Interaction volume radius: 10 \u00c5
Interaction volume height: 20 \u00c5
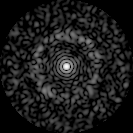
Disorder parameter: 0.8259